Question: In openerp the monetary value (total of the line items) is shown like below

Is it possible to display like everywhere. The actual line in xml is below
'''
<field name="amount_untaxed" widget='monetary' options="{'currency_field': 'currency_id'}" />
'''
I got a clue to edit it in under web/xml/base.xml
'''
<t t-name="FieldMonetary" t-extend="FieldChar">
<t t-jquery="t:first" t-operation="before">
<t t-if="widget.get('currency_info') and widget.get('currency_info').position === 'before'">
<t t-esc="widget.get('currency_info').symbol"/>
</t>
</t>
<t t-jquery="t:last" t-operation="after">
<t t-if="widget.get('currency_info') and widget.get('currency_info').position === 'after'">
<t t-esc="widget.get('currency_info').symbol"/>
</t>
</t>
</t>
'''
but not sure of how to do that. Any idea of how to do this?
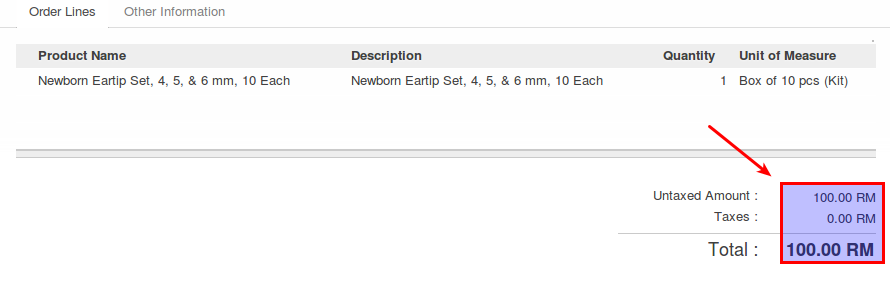
Answer: No need to edit in the javascript or in the code. Just give the financial manager group to the admin, then in 'Invoicing > Configuration > Miscellaneous > Currencies'. Then select your currency record. Here you can see 'Symbol' and 'Symbol Position'. change the 'symbol position' to 'before amount'